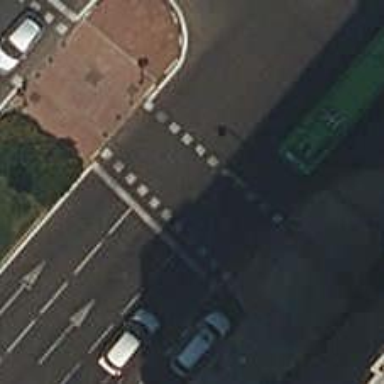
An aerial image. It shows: Road crossing with traffic signals.